Current action and preconditions to check: trajectory_clear

Your task: For each precondition in the list above, predict whether it will hold at this action.

Consider the current scene as observed from the mobile robot's camera, and analyze the predicted future states of all dynamic agents (e.g., people, animals, vehicles, or any moving entities) within the NEXT SECOND.

IMPORTANT: Only answer "very likely" if you are absolutely certain—based on strong, clear evidence—that a dynamic agent will violate the precondition in the predicted future state. Do NOT answer "very likely" for unlikely, ambiguous, or low-probability risks.

Ask yourself for each precondition: Is there a high probability, with clear and convincing evidence, that the predicted future states of any dynamic agent will interfere with the predicted future state of the currently executing action within the NEXT SECOND, causing that precondition to fail?

Assess the risk level based on these predictions. Use "likely" or "very likely" if motions create a clear risk of interference.

Use "neutral" or "improbable" if agents are nearby but their predicted paths are clearly diverging or non-conflicting.

Failure Risk Categories: "very improbable", "improbable", "neutral", "likely", "very likely"

Answer Format: Output ONLY the probability_of_failure value from these categories: "very improbable", "improbable", "neutral", "likely", "very likely"

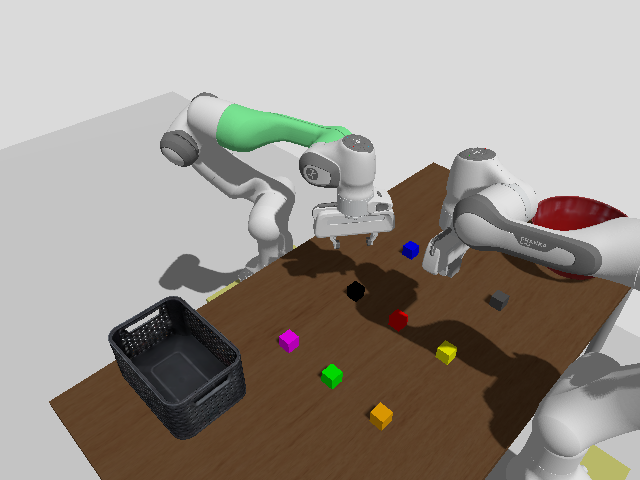

Answer: improbable